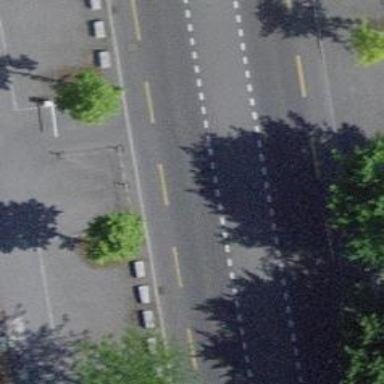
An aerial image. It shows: Primary highway with asphalt surface. It has lanes designated for cycling on both sides and asphalt sidewalks on both sides as well.